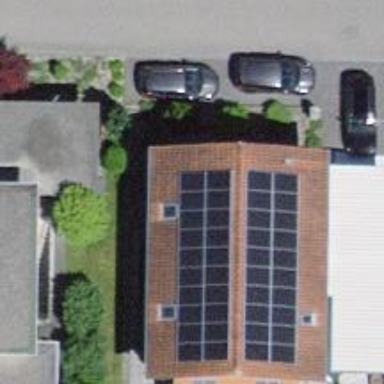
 consisting of solar photovoltaic panels."